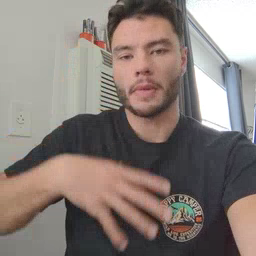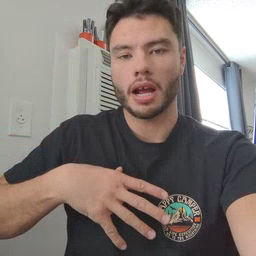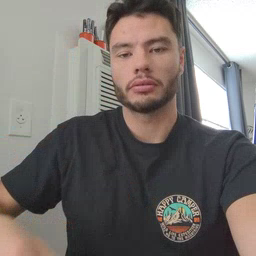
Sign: man